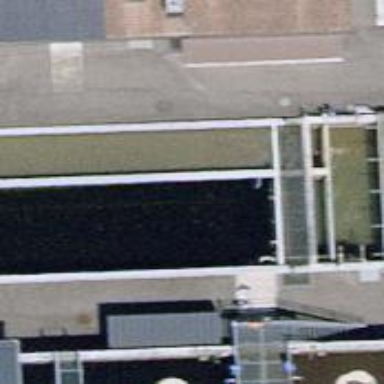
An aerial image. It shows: Image of wastewater.